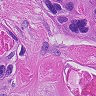
Metastatic tissue present: yes